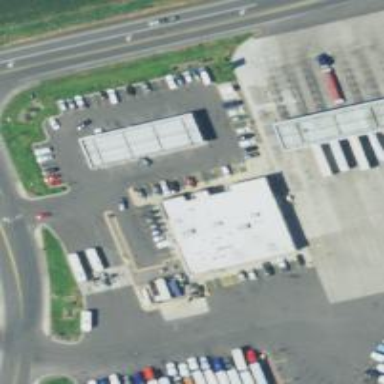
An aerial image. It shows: Convenience shop.